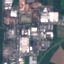
Land use / land cover: Industrial